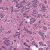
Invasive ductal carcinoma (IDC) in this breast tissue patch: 1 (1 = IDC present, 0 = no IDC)